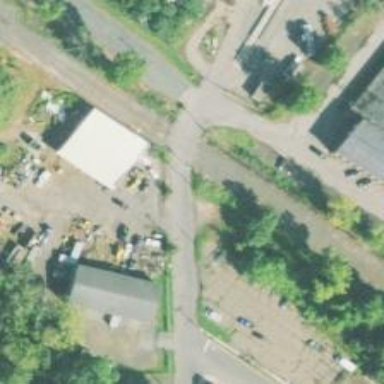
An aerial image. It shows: Level crossing along the railway.